Question: In my class I want to set radio group button at start position but is not placing properly. This is my class view:

'''
<RelativeLayout xmlns:android="http://schemas.android.com/apk/res/android"
android:id="@+id/linear"
android:layout_width="match_parent"
android:layout_height="match_parent"
android:orientation="vertical" >
<RelativeLayout
android:layout_width="fill_parent"
android:layout_height="150dp"
android:layout_alignParentBottom="true"
android:layout_alignParentLeft="true" >
<Button
android:id="@+id/buttonp"
android:layout_width="fill_parent"
android:layout_height="wrap_content"
android:layout_above="@+id/buttons"
android:text="more question" />
<Button
android:id="@+id/buttons"
android:layout_width="fill_parent"
android:layout_height="wrap_content"
android:layout_alignParentBottom="true"
android:layout_centerHorizontal="true"
android:text="Submit" />
<TextView
android:id="@+id/tvTimeCount"
style="@style/normalText"
android:layout_width="wrap_content"
android:layout_height="wrap_content"
android:layout_above="@+id/buttonp"
android:layout_centerHorizontal="true"
android:layout_marginBottom="20dp"
android:text="00:00" />
</RelativeLayout>
'''
'''
public class Rate_me_up extends Activity implements OnClickListener,
OnCheckedChangeListener {
RelativeLayout layout;
int id = 1;
private TextView textViewShowTime;
private long totalTimeCountInMilliseconds = 60 * 1 / 4 * 1000;
private long timeBlinkInMilliseconds = 30 * 1000 * 1 / 4;
private CountDownTimer countDownTimer;
private boolean blink;
@Override
protected void onCreate(Bundle savedInstanceState) {
// TODO Auto-generated method stub
super.onCreate(savedInstanceState);
setContentView(R.layout.rate_me_up);
textViewShowTime = (TextView) findViewById(R.id.tvTimeCount);
layout = (RelativeLayout) findViewById(R.id.linear);
Button btnp = (Button) findViewById(R.id.buttonp);
btnp.setOnClickListener(this);
}
@Override
public void onClick(View v) {
RadioGroup radioGroup = new RadioGroup(Rate_me_up.this);
radioGroup.setOrientation(0);
RelativeLayout.LayoutParams p = new RelativeLayout.LayoutParams(
RelativeLayout.LayoutParams.WRAP_CONTENT,
RelativeLayout.LayoutParams.MATCH_PARENT);
layout.addView(radioGroup, p);
RadioButton radioButtonView = new RadioButton(Rate_me_up.this);
radioButtonView.setText("radio1");
radioButtonView.setId(id++);
radioButtonView.setButtonDrawable(R.drawable.e404);
radioButtonView.setChecked(false);
radioGroup.addView(radioButtonView, p);
RadioButton radioButtonView2 = new RadioButton(Rate_me_up.this);
radioButtonView2.setText("radio2");
radioButtonView2.setId(id++);
radioButtonView2.setChecked(false);
radioGroup.addView(radioButtonView2, p);
RadioButton radioButtonView3 = new RadioButton(Rate_me_up.this);
radioButtonView3.setText("radio3");
radioButtonView3.setId(id++);
radioGroup.addView(radioButtonView3, p);
radioButtonView3.setChecked(false);
TextView txt = new TextView(Rate_me_up.this);
txt.setText("FOOD QUALITY!");
// layout.addView(txt, p);
radioGroup.setOnCheckedChangeListener(this);
}
'''
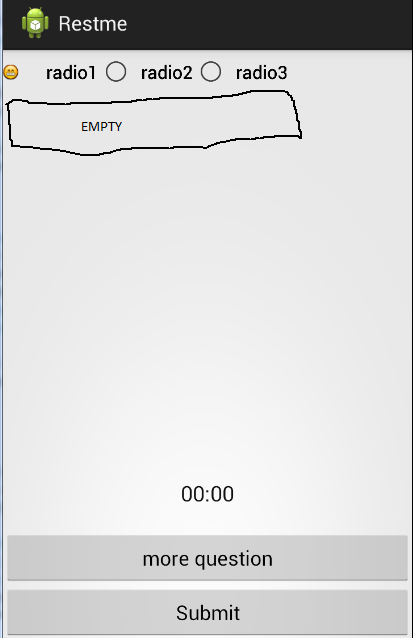
Answer: Since you already have your RelativeLayout Params defined, you can simply add a rule to them to align your RadioGroup to the top.
'''
p.addRule(RelativeLayout.ALIGN_PARENT_TOP);
'''
Do this before:
'''
layout.addView(radioGroup, p);
'''
You also need to change the height in your RelativeLayout.LayoutParams to WRAP_CONTENT.
If you want to dynamically add radio groups below one another, you can do it this way:
First add two instance variables
'''
private RadioGroup mLastRadioGroup;
private int mRadioGroupId = 1111; //just a default start id.
'''
Then add this line right after assigning your LayoutParams. (Ditch the rule mentioned above if you want dynamic adding)
'''
if (mLastRadioGroup != null)
p.addRule(RelativeLayout.BELOW, mLastRadioGroup.getId());
'''
Then right before you add your radioGroup to your layout, set its id. And assign the mLastRadioGroup to your radio group.
'''
radioGroup.setId(mRadioGroupId++);
mLastRadioGroup = radioGroup;
layout.addView(radioGroup, p); // I moved this to the bottom
'''
This way we know the last groups id, and we can keep adding a new one below it.